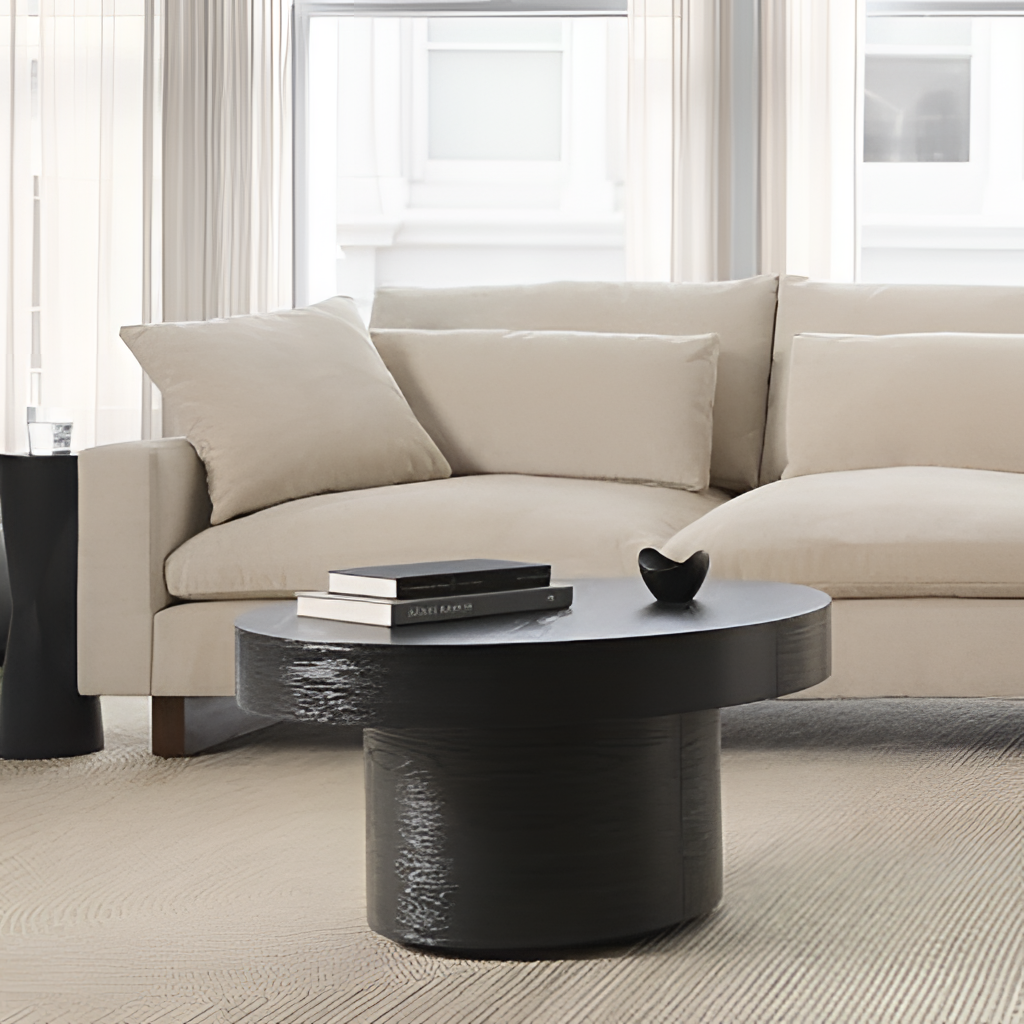
living room, beige fabric sectional sofa, beige fabric flooring, with subtle stripe pattern, modern, fabric wallpaper, with solid pattern